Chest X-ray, AP view. Patient: 52 years old, sex F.
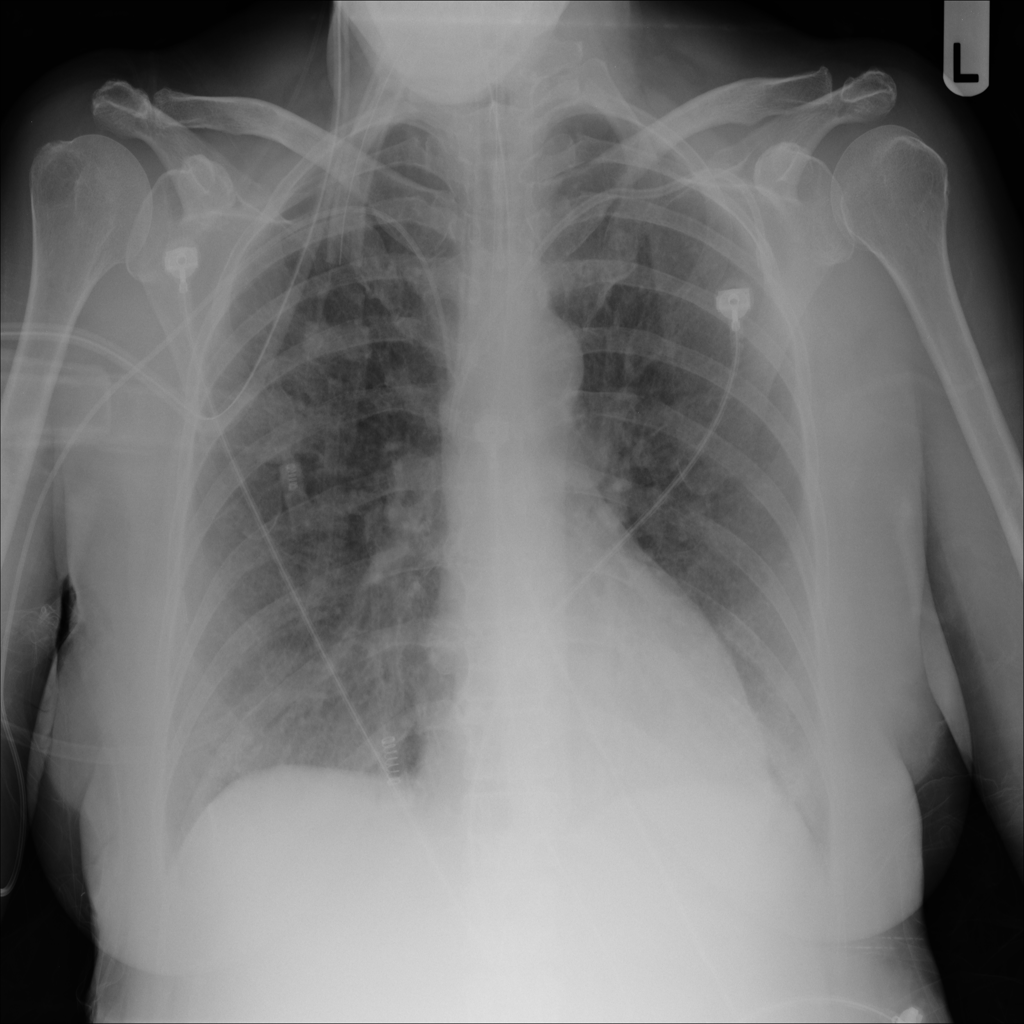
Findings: No Finding